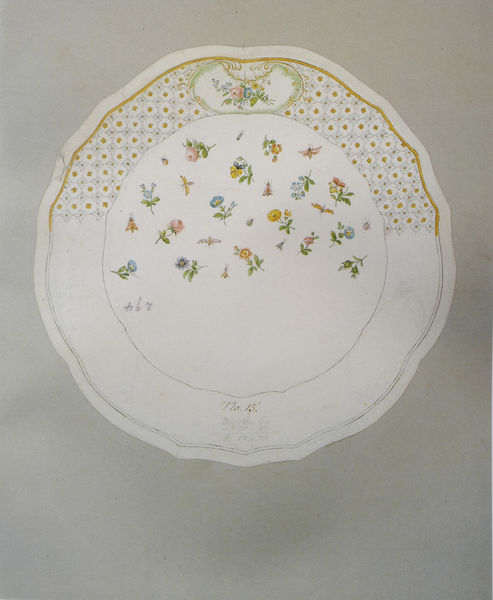
Titel: Entwurf für einen Wandteller mit Streublumen und Insekten
Künstler: Georg Friedrich Kersting
Standort: Meißen
Institution: VEB Staatliche Porzellanmanufaktur
Schlagwörter: blau, blätter, weiß, gelb, grün, blume, blumen, bunt, grau, mitte, orange, schmuck, zeichnung, blüte, blüten, rose, rosen, rot, muster, ornament, wand, barock, rahmen, schale, schüssel, teller, goldrahmen, signatur, spiegel, flach, gold, pflanze, pflanzen, kontrast, rokoko, rosa, fliegen, kreis, rund, umrandung, keramik, hellblau, schrift, wellen, papier, modell, probe, fahne, farben, blümchen, rand, dekoration, essen, inschrift, zahlen, dekor, floral, verzierung, pastellfarben, platte, fein, bienen, bemalt, foto, fotografie, punkte, außen, hälfte, unterschrift, blumenmuster, medaillon, porzellan, wandteller, linie, geschirr, blanc, illustration, beschriftung, bleistift, kacheln, entwurf, unvollendet, verziert, fragment, biedermeier, medallion, zahl, halb, blanche, schmetterlinge, register, unfertig, goldrand, meissen, porzelan, bemalung, mittelfeld, nymphenburg, assiette, blubb, doppelkreis, décor, fleurs, fürstenberg, golld, grü, ornamentik, porcelaine, prozellan, serviceteil, streublumendecor, streublumendekor, wellenförmig, fotographie, libellen, fleur, gewellt, farbigkeit, porzellanteller, esquisse, rocaille, insecte, faience, bone china, plat, streublumen, pensée, décoration, retro, inachevé, no. 15, meissedn, ornements, détails, streumuster